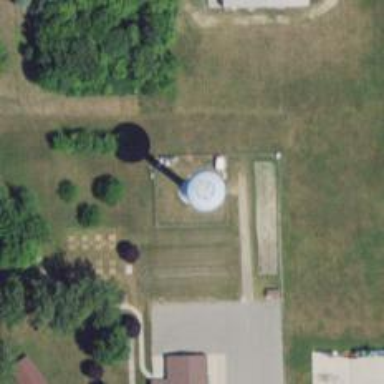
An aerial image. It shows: Water tower that is man-made.